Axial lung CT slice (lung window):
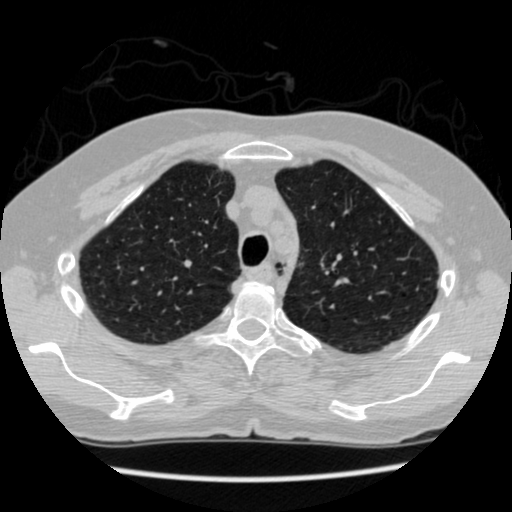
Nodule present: no